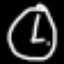
Label: clock